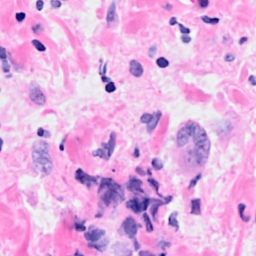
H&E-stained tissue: Breast